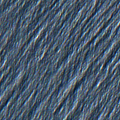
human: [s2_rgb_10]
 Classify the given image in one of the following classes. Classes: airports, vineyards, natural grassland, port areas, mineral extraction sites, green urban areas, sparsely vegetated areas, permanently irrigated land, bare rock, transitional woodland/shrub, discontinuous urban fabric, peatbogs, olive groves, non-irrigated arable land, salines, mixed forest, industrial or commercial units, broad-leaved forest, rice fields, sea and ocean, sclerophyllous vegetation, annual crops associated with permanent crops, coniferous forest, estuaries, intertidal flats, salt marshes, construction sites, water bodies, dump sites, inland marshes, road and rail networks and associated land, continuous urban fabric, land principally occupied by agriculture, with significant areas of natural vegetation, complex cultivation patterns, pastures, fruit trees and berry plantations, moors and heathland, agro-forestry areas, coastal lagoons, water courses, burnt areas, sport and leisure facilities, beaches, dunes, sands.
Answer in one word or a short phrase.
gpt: continuous urban fabric